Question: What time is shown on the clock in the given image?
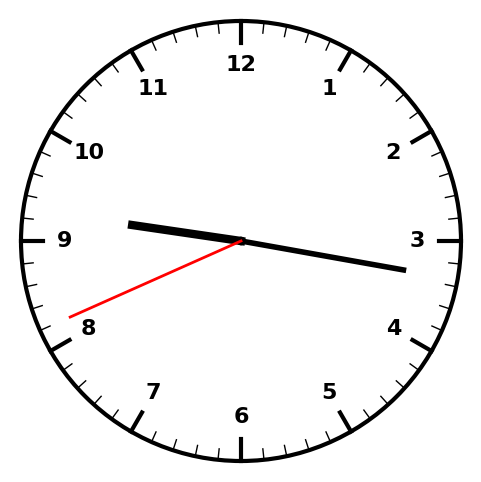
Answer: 09:16:41